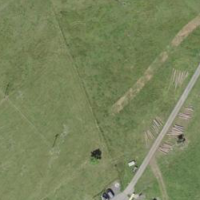
EUNIS habitat code: 26
Species observed at this site:
Pyrrhosoma nymphula